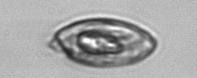
Label: Katodinium_or_Torodinium